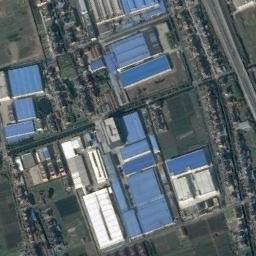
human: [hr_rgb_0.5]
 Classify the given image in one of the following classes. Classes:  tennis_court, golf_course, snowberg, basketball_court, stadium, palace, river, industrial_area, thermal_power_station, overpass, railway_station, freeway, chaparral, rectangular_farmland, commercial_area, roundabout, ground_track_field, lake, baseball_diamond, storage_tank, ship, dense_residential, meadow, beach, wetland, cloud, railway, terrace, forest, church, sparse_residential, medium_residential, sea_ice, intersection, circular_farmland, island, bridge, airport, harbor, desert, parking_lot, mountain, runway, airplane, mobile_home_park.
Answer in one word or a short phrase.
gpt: industrial_area